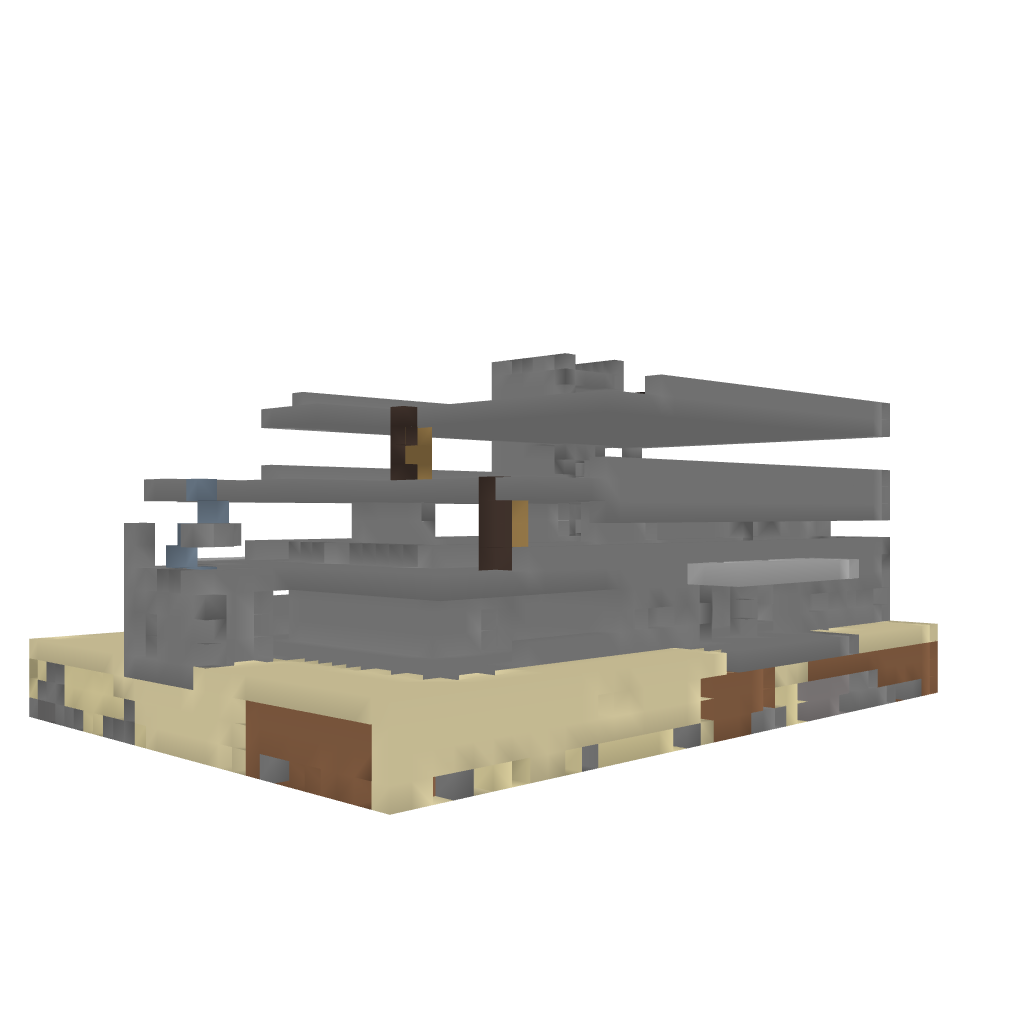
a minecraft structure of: DayZ Arma Building